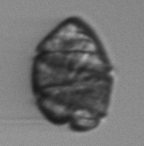
Label: Margalefidinium